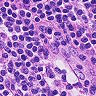
Metastatic tissue present: no